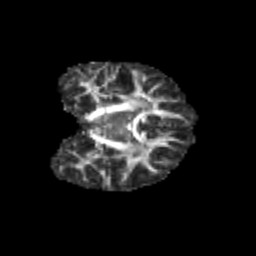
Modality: FA
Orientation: coronal
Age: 10
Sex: female
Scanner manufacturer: siemens
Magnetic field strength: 3 T
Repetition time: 3.8 s
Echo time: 0.07 s